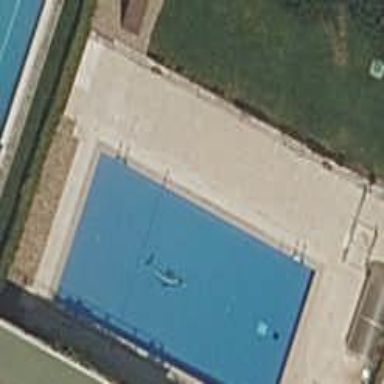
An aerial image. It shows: Swimming pool located in leisure land.